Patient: sex F, age 54
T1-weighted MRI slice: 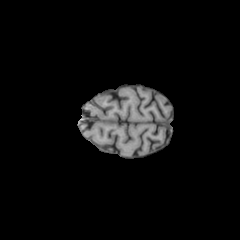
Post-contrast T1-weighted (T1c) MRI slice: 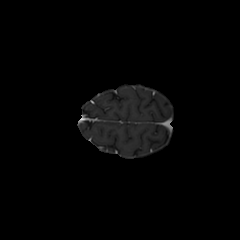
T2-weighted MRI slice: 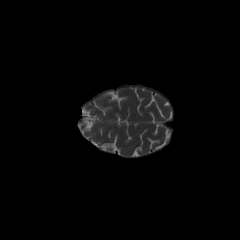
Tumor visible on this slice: no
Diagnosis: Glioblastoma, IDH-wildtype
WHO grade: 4